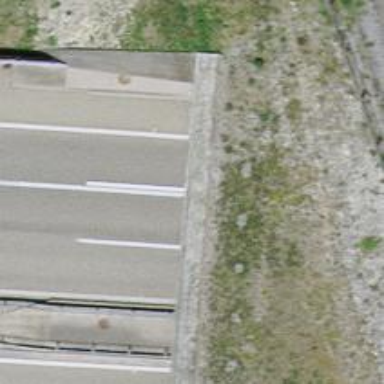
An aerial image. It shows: Motorway tunnel with asphalt surface.